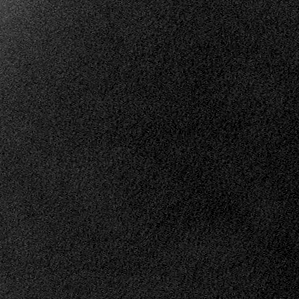
Label: frost